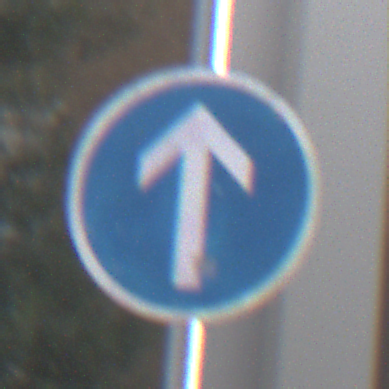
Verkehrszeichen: VorgeschriebeneFahrtrichtungGeradeaus
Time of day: MorningAfternoon
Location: Outdoor (Urban)
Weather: PartlyCloudy
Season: NotSpecified
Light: Natural